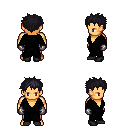
a pixel art fantasy rpg character, male body template, human, tanned skin, gray robe, white pants, raven bedhead hairstyle, metal gloves, black shoes, four views (front, back, left, right), 2x2 character sprite sheet, small pixel art, hard edges, no anti-aliasing